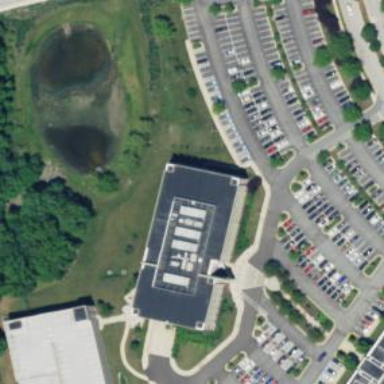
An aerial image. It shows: Commercial building.